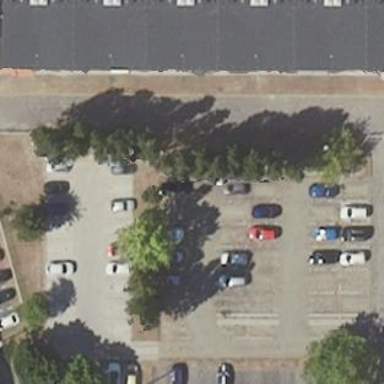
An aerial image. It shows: Parking area.